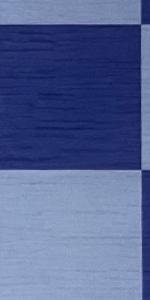
Label: Empty